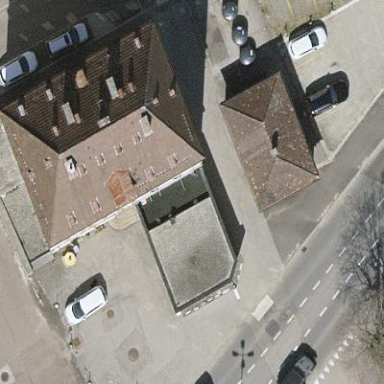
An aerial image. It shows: House with flat roof.